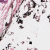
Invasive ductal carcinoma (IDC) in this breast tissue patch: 0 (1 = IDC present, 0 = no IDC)